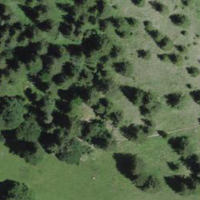
EUNIS habitat code: 43
Species observed at this site:
Volucella bombylans